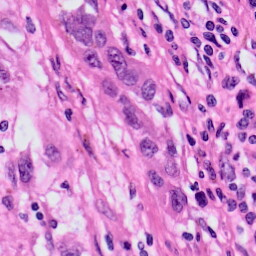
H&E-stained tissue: Skin